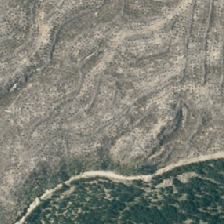
Land cover: harvested_forest